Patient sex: M
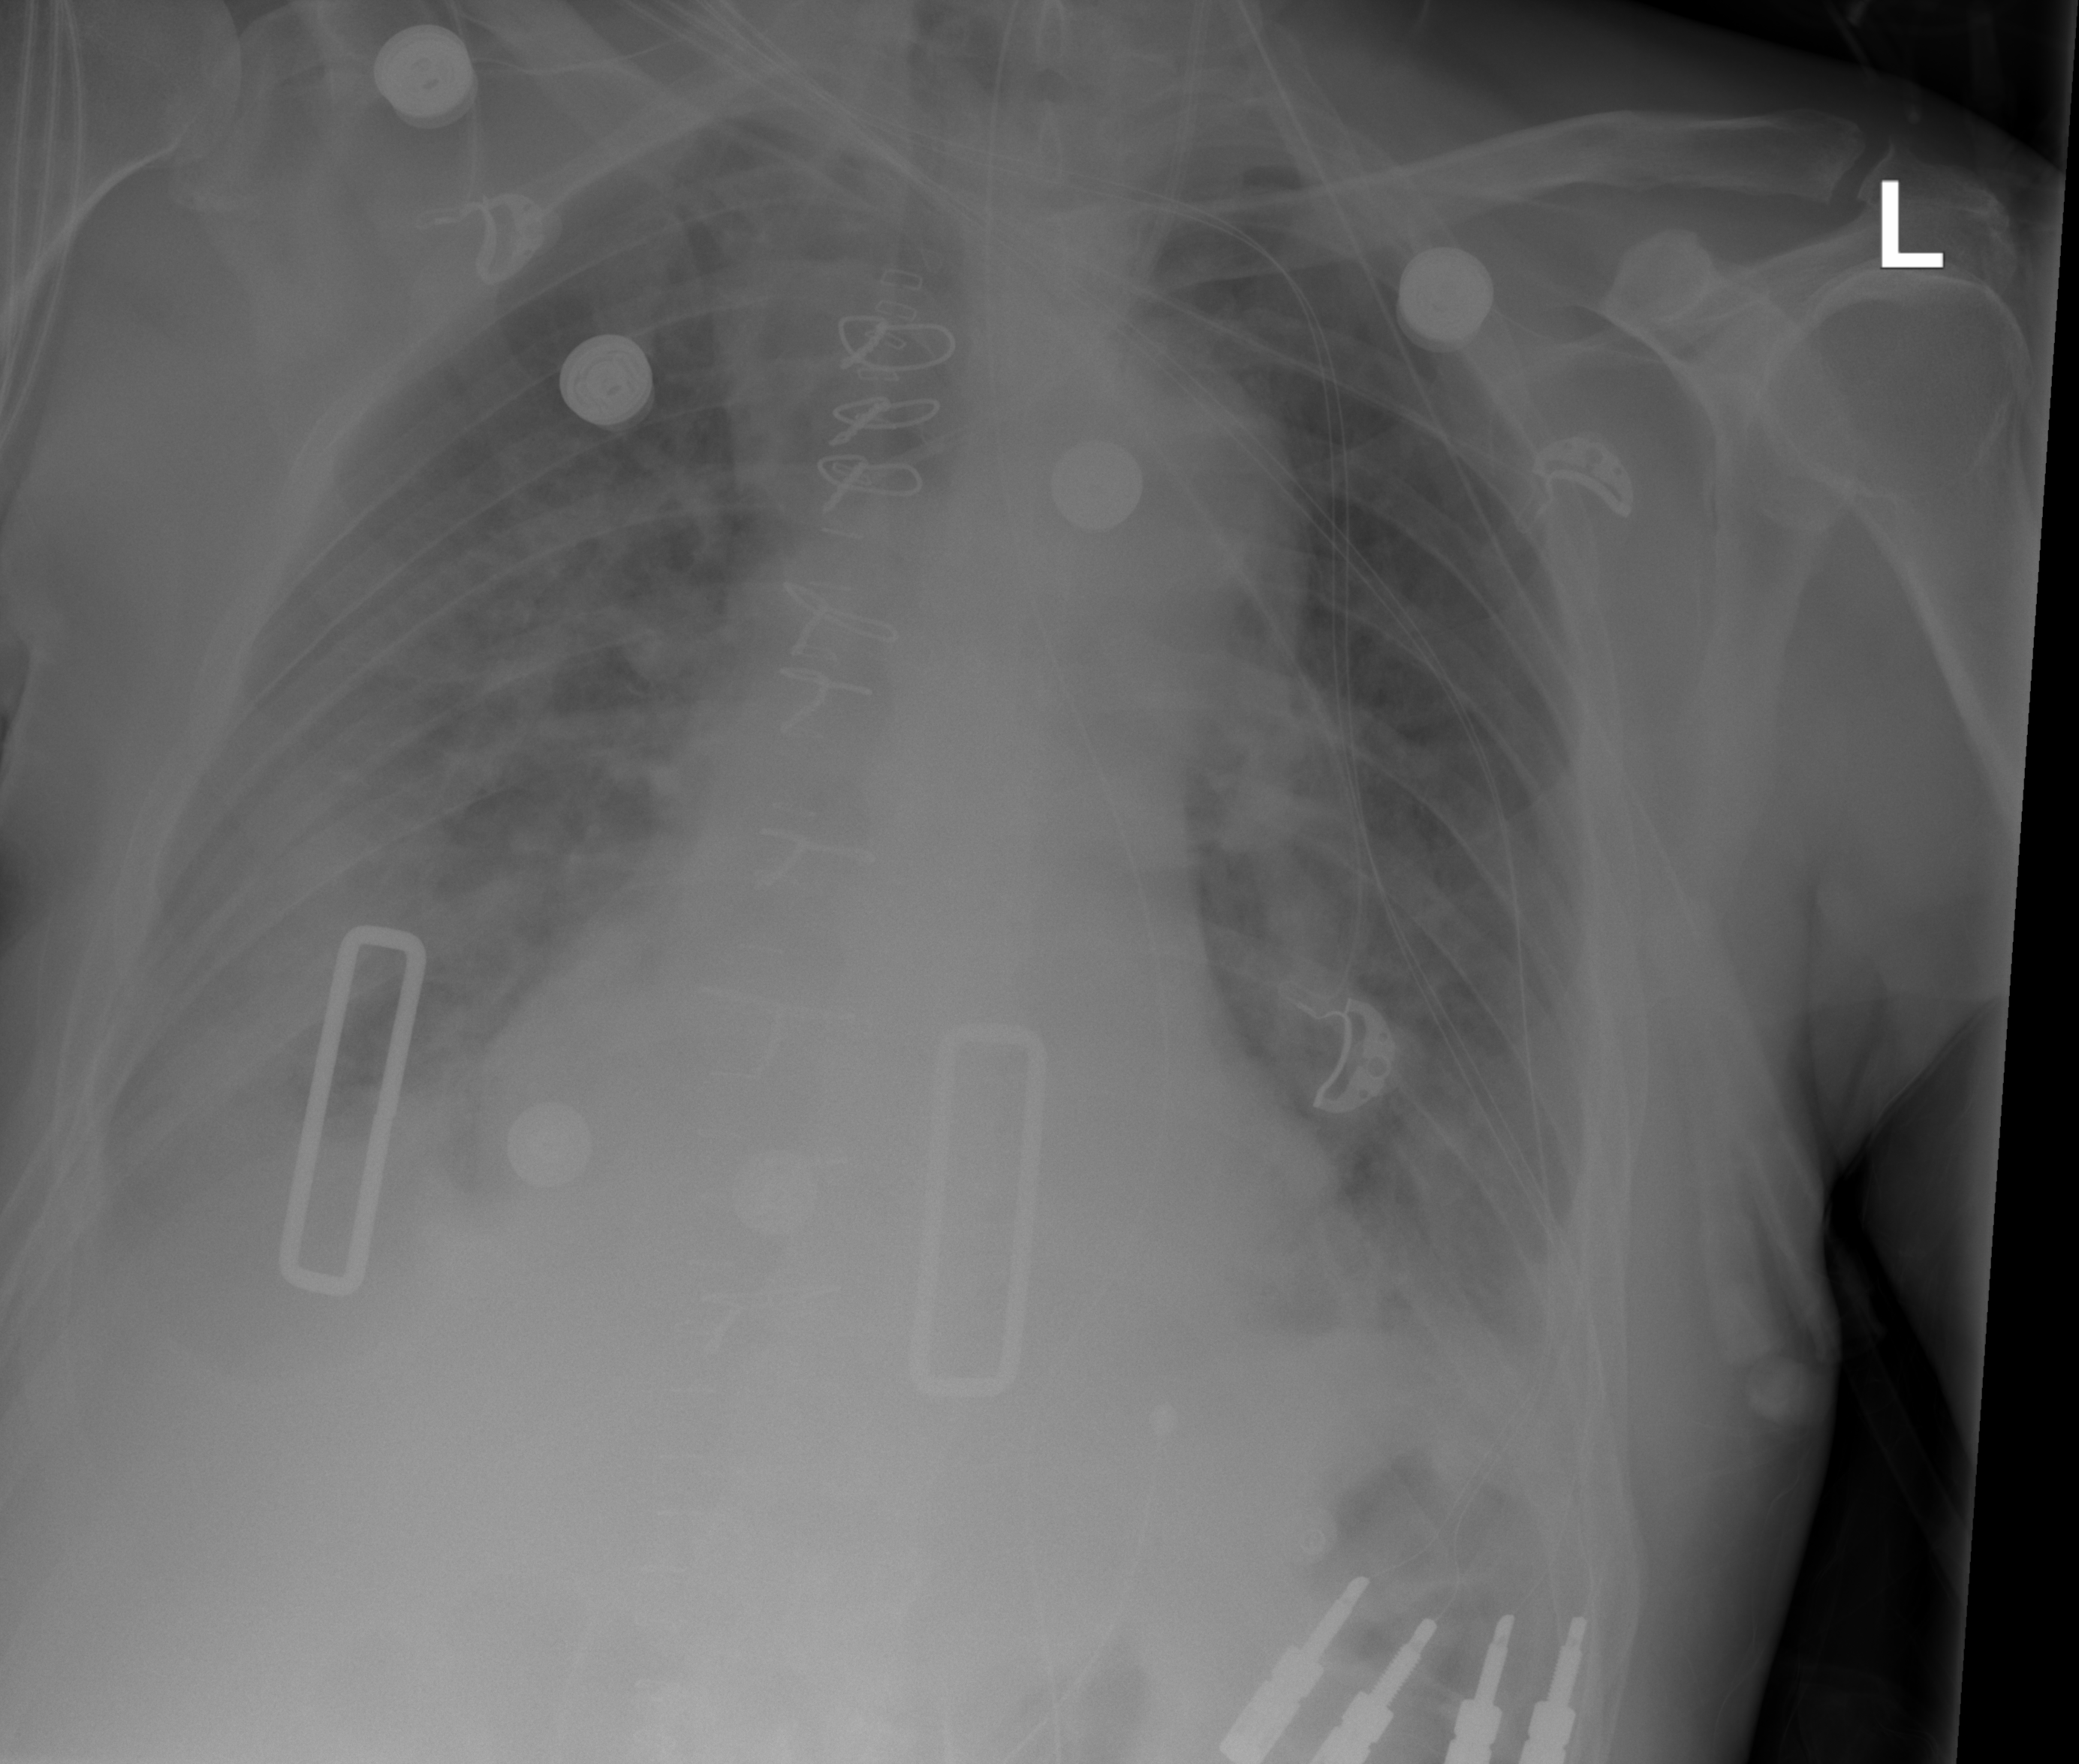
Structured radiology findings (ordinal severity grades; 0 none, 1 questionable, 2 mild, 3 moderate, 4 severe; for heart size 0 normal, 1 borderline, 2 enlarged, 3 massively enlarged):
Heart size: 1
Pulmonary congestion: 2
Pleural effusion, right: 2
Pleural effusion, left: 2
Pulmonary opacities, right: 2
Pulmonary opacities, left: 2
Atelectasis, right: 2
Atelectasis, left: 2